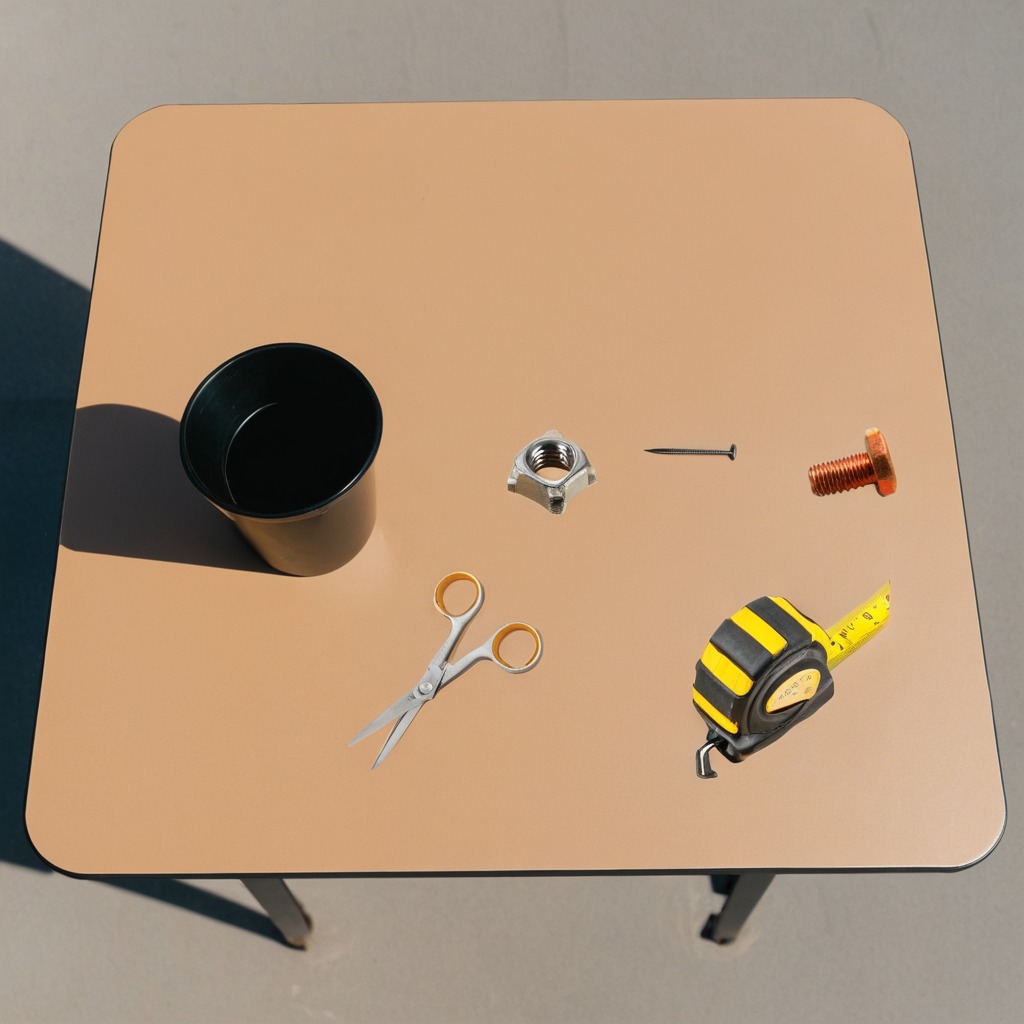
A measuring tape, a metal machine screw, an iron nail, a metal nut, and a pair of scissors are lying on the table.